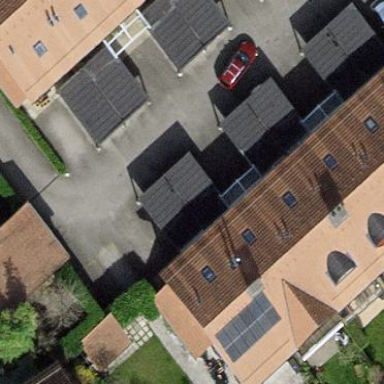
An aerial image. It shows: View of roof of building.